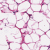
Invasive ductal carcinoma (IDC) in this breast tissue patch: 0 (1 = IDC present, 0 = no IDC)